Question: I am having a view to display a list of Shops within a UITableView.
The user should have the possibility to modify the shops displayed by some filters.
For example it should be possible to display the shops (with the first letter as section header). Further the user should be able to or (category name is section header):

I did not want one table view, handling all the filters because I thought it would be a mess of if-then-else tags depending on the current filter. So I decided to create with each of them handling one filter.
That's exactly what I need, no redundancy so far, because the tableVC delegate and datasource methods are the ones which need to be implemented differently.
But now I do need a header which appears depending on the scroll position of the table. This is exactly the same in all of the 4 tables. But how should I solve this issue now?
Implement the methods in each of the four redundant? Create a ParentViewController handling the scrollView methods (which would not be so easy because of the table datasource and delegate methods...
Any suggestions how to solve this properly? How would you do this?
I would appreciate any help, thanks in advance.
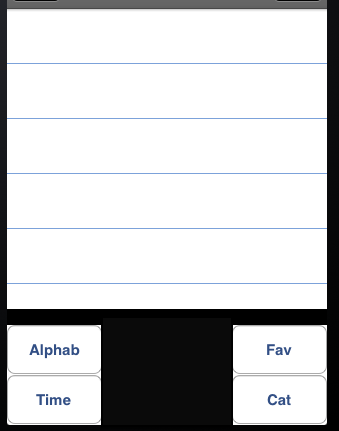
Answer: I would create a parent class, taking care of the header and derive the UITableViewControllers for the filters from it.
The superclass takes care of the common elements (like the header), the subclasses take care of the actual display.
Alternatively, you can create an overloaded method, which returns an Array of cells to display.
Store this array and when the delegate (in the superclass) asks for the 'cell data', give him the corresponding element in the array.